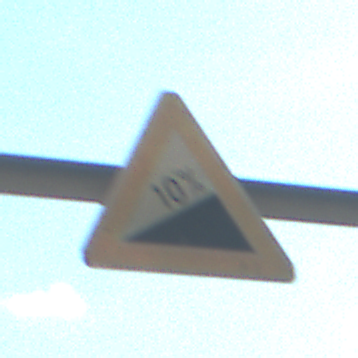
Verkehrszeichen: Steigung10
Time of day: MorningAfternoon
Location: Outdoor (Nature)
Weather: PartlyCloudy
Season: NotSpecified
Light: Natural